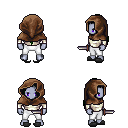
a pixel art fantasy rpg character, male body template, dark elf, purple skin, white long-sleeve shirt, white pants, green ponytail hairstyle, cloth hood, gray slippers, dagger, four views (front, back, left, right), 2x2 character sprite sheet, small pixel art, hard edges, no anti-aliasing